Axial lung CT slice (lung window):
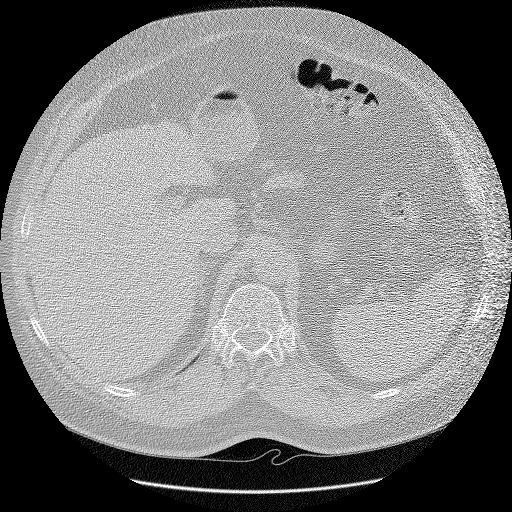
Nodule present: no